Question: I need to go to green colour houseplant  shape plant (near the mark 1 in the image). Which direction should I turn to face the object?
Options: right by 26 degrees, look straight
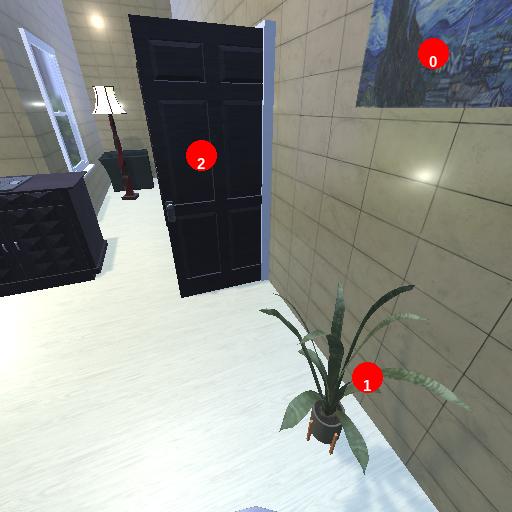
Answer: right by 26 degrees